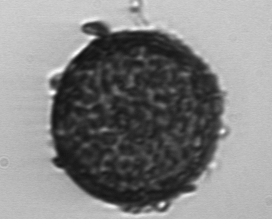
Label: Coscinodiscus